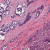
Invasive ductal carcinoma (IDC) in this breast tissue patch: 1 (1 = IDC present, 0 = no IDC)